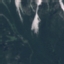
Label: HerbaceousVegetation